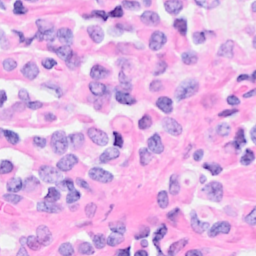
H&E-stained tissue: Breast